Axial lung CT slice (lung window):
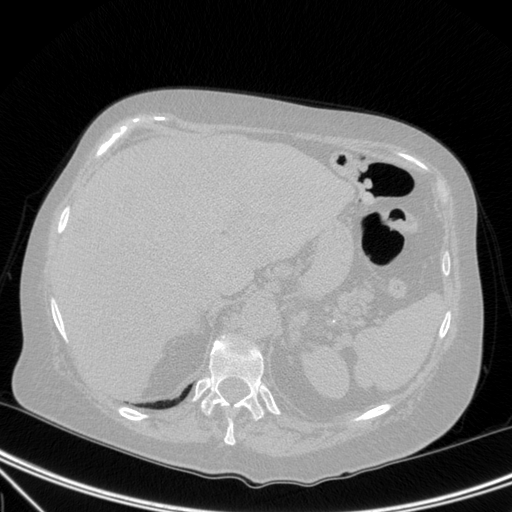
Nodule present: no